Question:
'''
Route::post('user',[employeelogin::class,'em']);
'''
this route for handle post request( coming by page) in my web.php,
'''
<form class="form w-100" action="{{url('/user')}}" method="post" novalidate="novalidate">
'''
(this from with method to call the route)
'''
[laravel post error][1]
'''
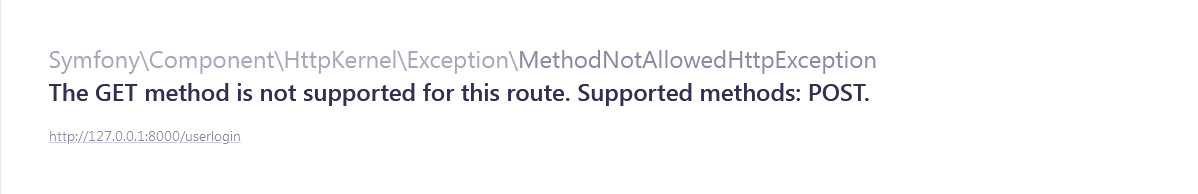
Answer: You're using 'Route::post()' for your route, but then submitting a GET request to the URL.
Either switch 'Route::post()' to 'Route::get()', or change your request to POST.